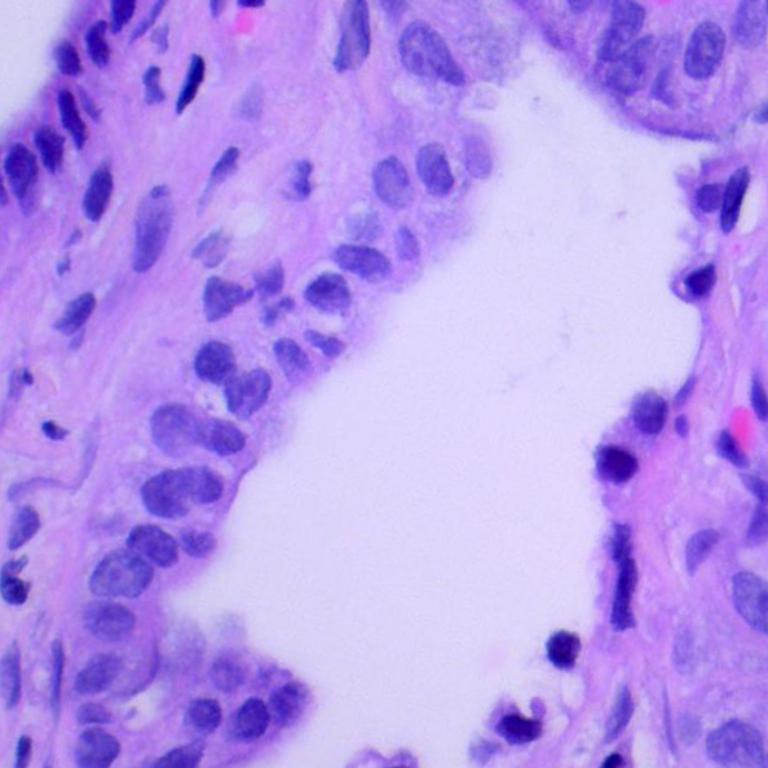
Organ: lung
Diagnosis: adenocarcinomas